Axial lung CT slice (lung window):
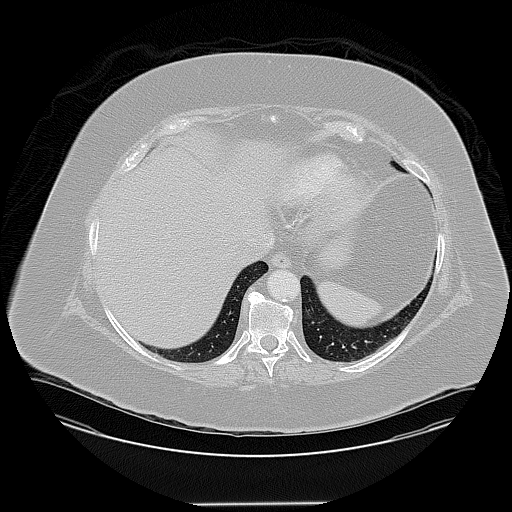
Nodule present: no